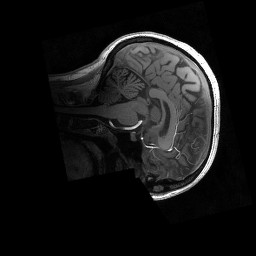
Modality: T1w
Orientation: sagittal
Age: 23
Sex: female